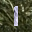
Label: 1